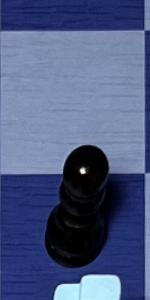
Label: Pawn_Black